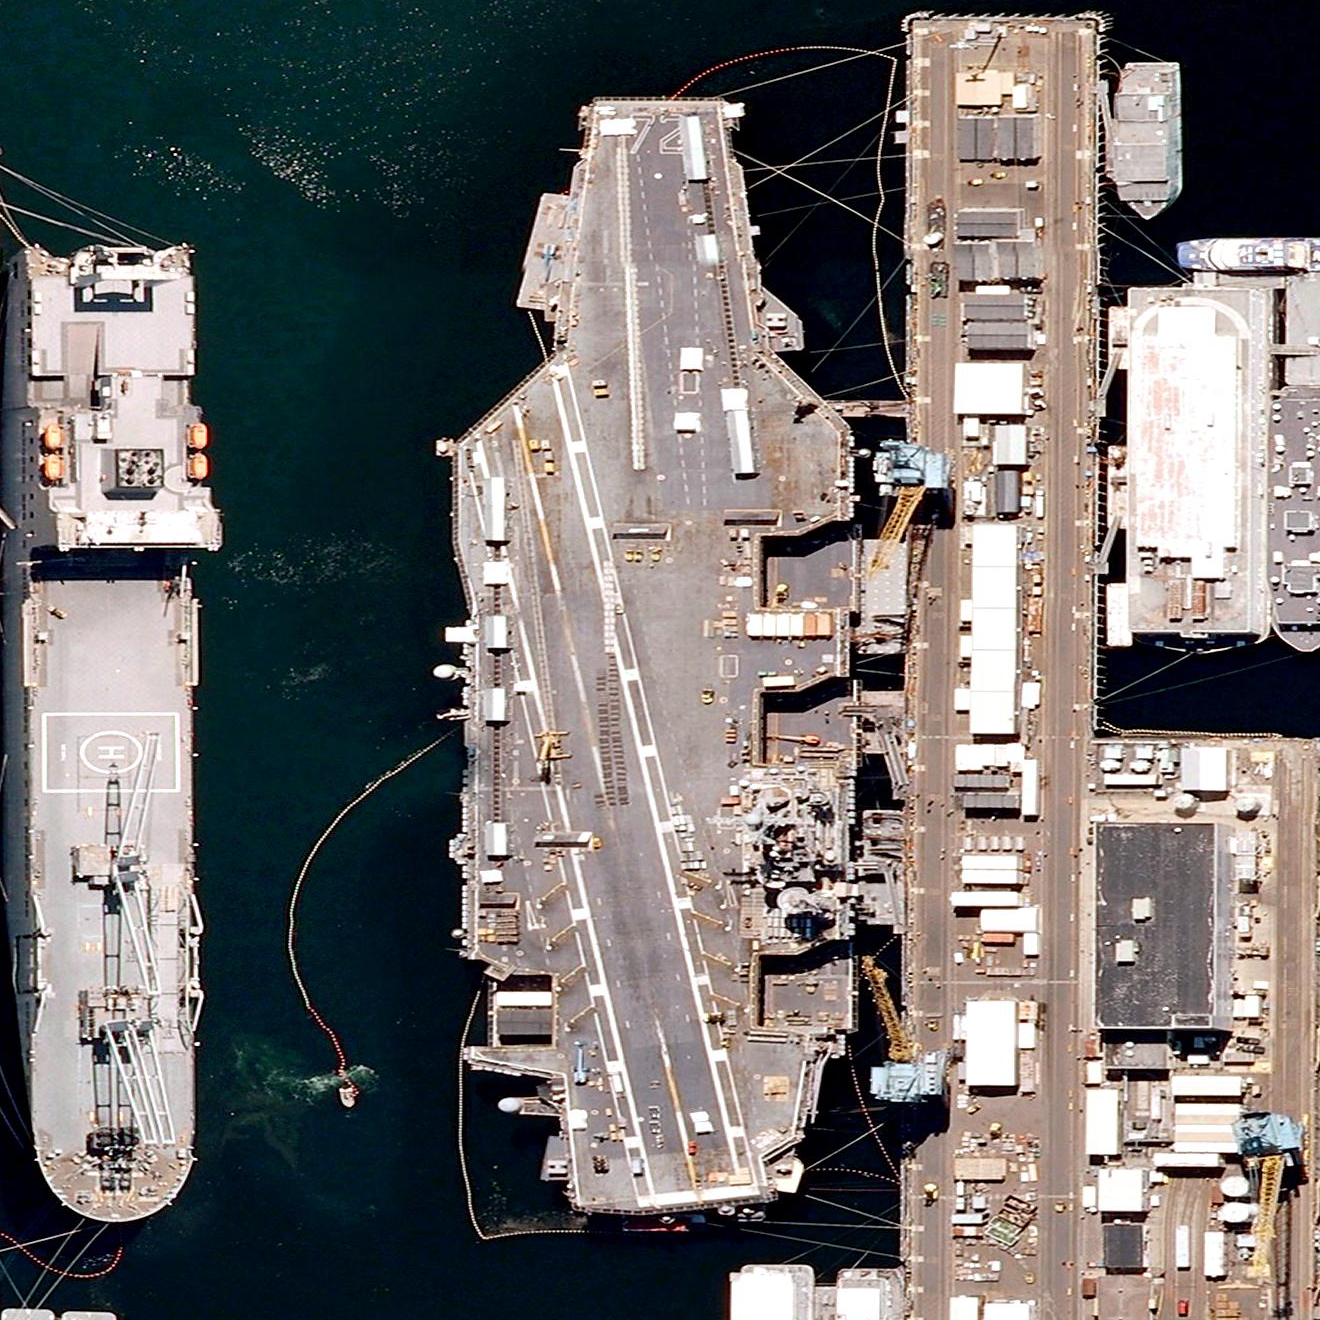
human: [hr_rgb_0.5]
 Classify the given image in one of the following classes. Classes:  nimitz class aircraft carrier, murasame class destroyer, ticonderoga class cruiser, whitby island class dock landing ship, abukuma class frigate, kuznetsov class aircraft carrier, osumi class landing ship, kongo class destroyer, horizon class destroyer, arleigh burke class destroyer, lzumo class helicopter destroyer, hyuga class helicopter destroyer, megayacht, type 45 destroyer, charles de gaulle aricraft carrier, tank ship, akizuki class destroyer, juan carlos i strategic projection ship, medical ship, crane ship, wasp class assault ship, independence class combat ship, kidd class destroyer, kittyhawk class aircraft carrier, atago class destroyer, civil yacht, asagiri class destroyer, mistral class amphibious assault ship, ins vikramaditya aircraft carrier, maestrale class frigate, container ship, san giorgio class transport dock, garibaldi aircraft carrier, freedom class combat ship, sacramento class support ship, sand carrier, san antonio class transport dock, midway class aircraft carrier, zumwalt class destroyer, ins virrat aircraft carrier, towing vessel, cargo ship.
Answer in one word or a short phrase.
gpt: Nimitz class aircraft carrier